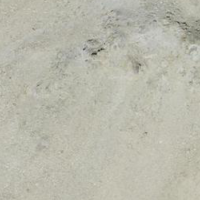
EUNIS habitat code: 48
Species observed at this site:
Pyrrhocorax graculus
Prunella collaris
Corvus corax
Anthus spinoletta